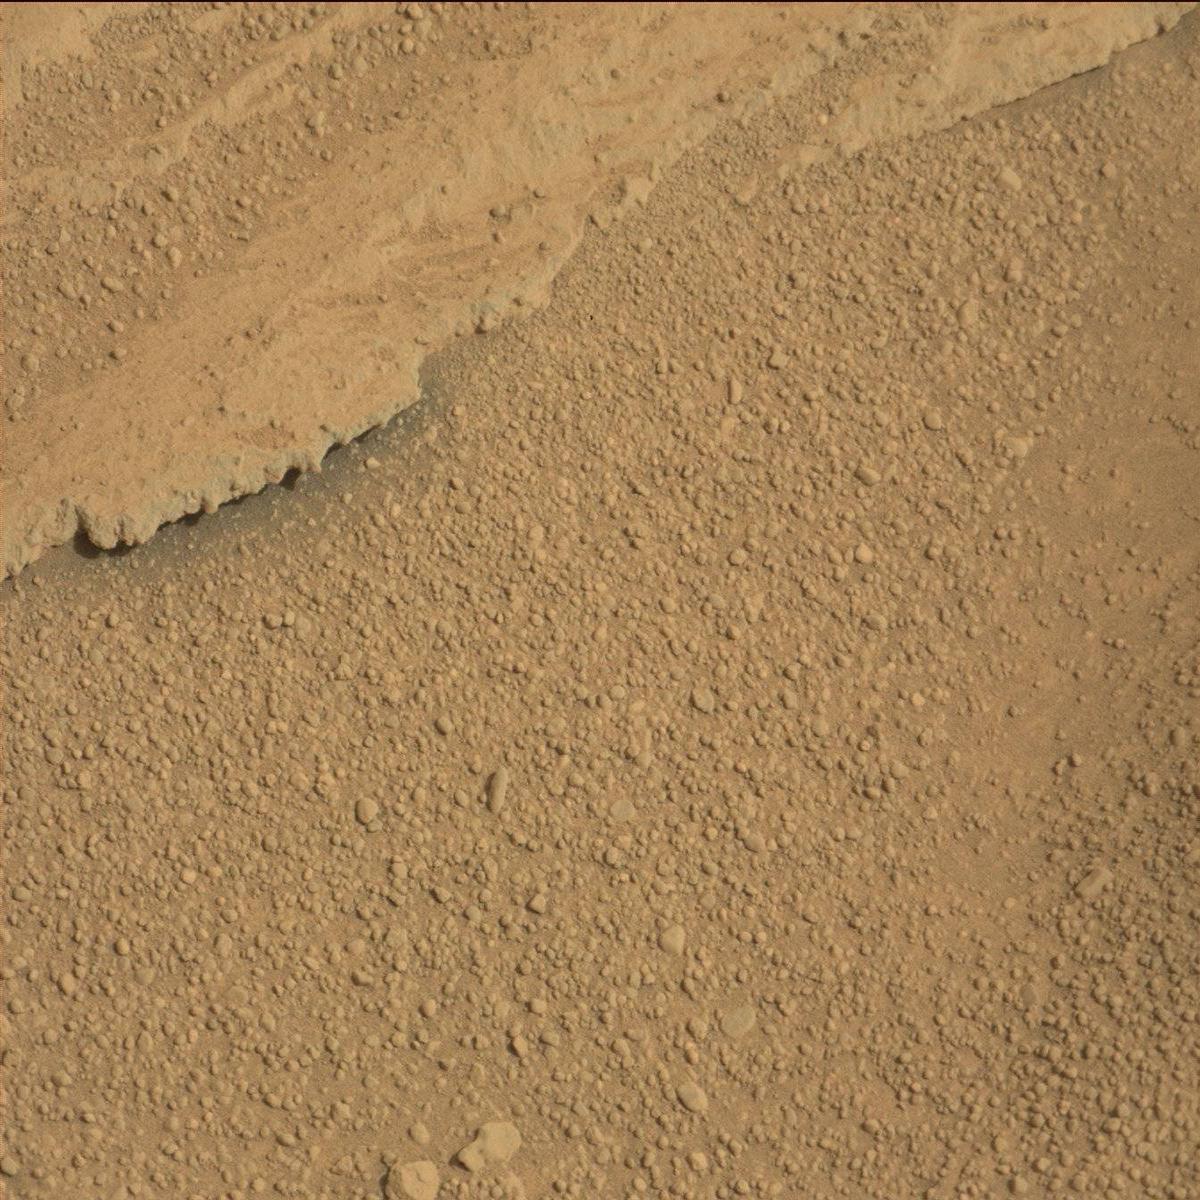
Terrain classes present: Bedrock, Rock, Sand / Soil